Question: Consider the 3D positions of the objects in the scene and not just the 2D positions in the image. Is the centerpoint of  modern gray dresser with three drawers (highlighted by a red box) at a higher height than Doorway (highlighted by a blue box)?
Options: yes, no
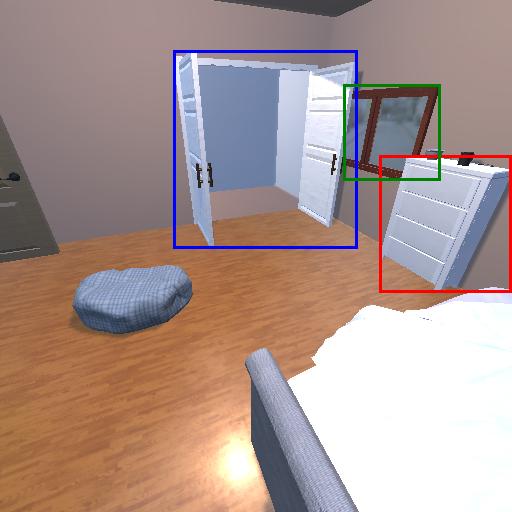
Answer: yes